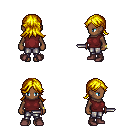
a pixel art fantasy rpg character, female body template, human, dark skin, maroon sleeveless shirt, metal pants, blonde loose hair, bracelets, maroon shoes, dagger, four views (front, back, left, right), 2x2 character sprite sheet, small pixel art, hard edges, no anti-aliasing